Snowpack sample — Buffalo Mountain, Silverthorne, Colorado, USA (1/25/25, 10:11 AM MST)
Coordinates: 39.6222, -106.1139
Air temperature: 22 °F
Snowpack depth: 110 cm
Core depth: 30 cm
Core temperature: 42.8 °F
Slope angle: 12°, slope face: 102°
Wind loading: high
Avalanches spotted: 0
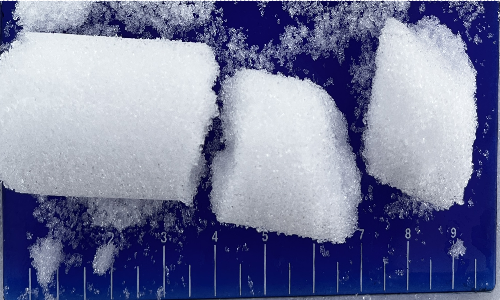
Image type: core
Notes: No avalanches nearby, collected on the outskirts of a fire break 15 meters from the treeline, on way to Buffalo and Red Mountain